Question: I have newly created a free WordPress blog account and started writing my first post. What I notice is that the insert link/edit link never gets highlighted, which means none of the external links can be inserted. I tried changing several themes and the result is the same.
I have attached a snap shot of the editing page to give an idea of the issue. Is this something to do with my browser or WordPress issue? Any possible solution?

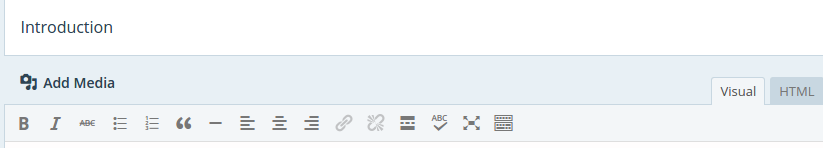
Answer: insert Only highlighted when you select the content in the editor. Take a look on screenshot.